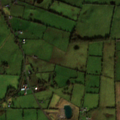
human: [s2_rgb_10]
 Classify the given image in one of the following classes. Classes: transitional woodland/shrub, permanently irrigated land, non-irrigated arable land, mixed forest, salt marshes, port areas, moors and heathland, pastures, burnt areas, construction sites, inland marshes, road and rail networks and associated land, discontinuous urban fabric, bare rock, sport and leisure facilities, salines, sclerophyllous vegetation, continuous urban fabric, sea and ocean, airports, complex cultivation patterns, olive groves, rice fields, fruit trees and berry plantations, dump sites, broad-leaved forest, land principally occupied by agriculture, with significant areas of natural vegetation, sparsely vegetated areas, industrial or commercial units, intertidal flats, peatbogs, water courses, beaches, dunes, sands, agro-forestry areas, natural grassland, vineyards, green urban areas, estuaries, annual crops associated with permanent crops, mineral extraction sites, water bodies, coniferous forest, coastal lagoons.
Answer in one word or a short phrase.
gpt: non-irrigated arable land, pastures